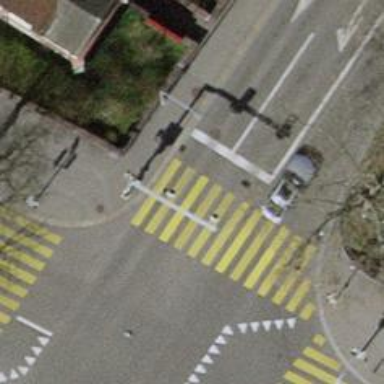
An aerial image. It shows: Zebra crossing with traffic signals. The crossing is marked by traffic lights.